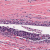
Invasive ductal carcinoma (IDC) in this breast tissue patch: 0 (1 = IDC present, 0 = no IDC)